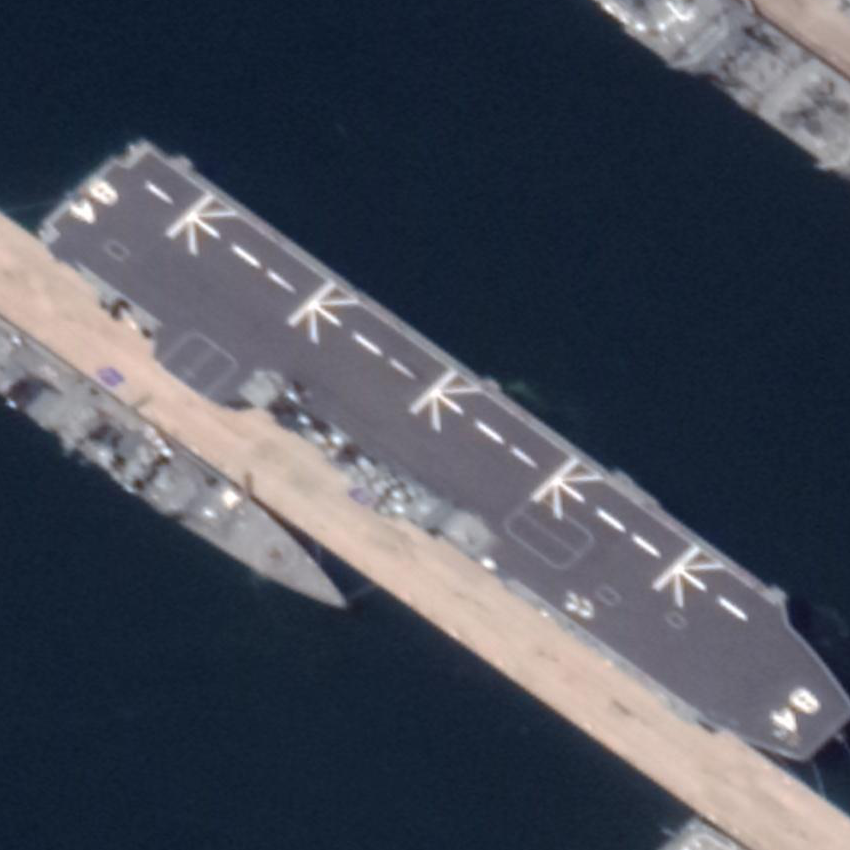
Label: assault